Question: '''
library(ggplot2)
library(Hmisc)
data(mtcars)
myplot <- ggplot(mtcars, aes(x = as.factor(cyl), y = qsec)) +
geom_boxplot() +
stat_summary(fun.y = mean, geom = "point", shape = 5, size = 2) +
stat_summary(fun.data = mean_cl_normal, geom = "errorbar",
width = 0.2)
'''
produces

Specifying 'position=position_dodge(.5)' doesn't seem to work, because 'geom_errorbar'doesn't know about 'geom_boxplot'.
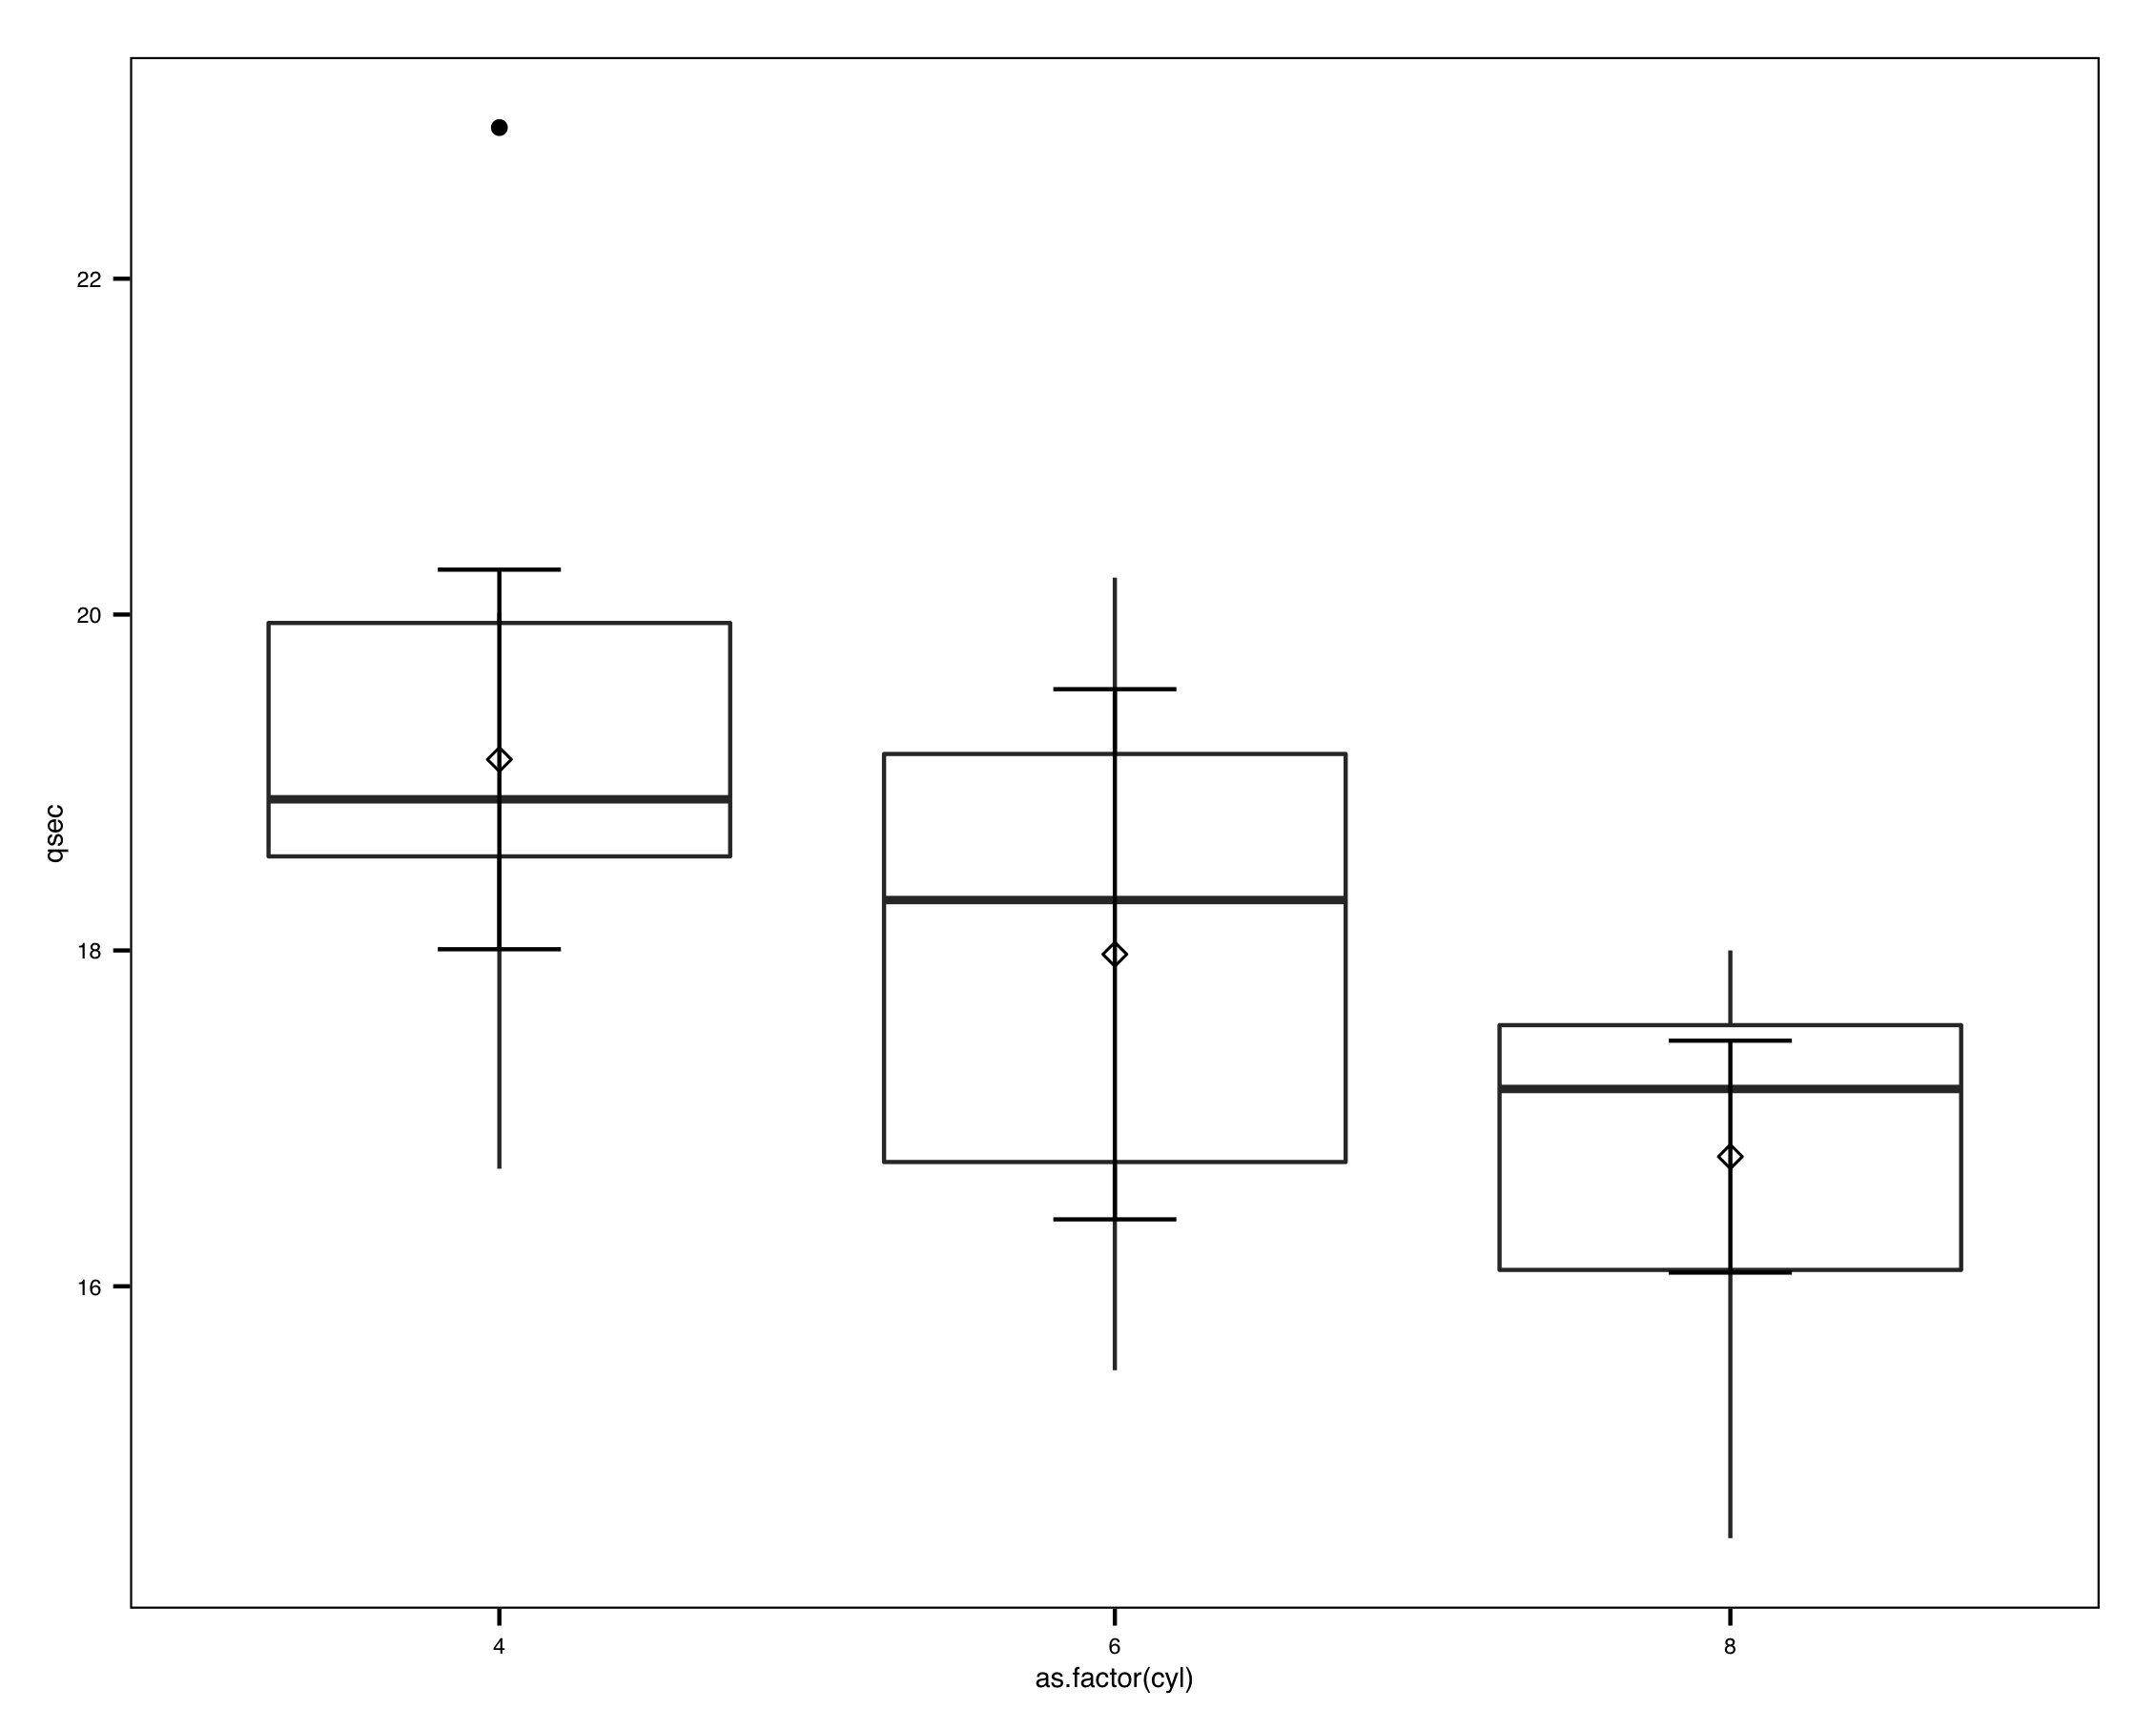
Answer: You can introduce a new variable which you use as the x offset for your errorbars:
'''
library(ggplot2)
library(Hmisc)
data(mtcars)
mtcars$cyl.n <- as.numeric(as.factor(mtcars$cyl)) + .5
(myplot <- ggplot(mtcars, aes(x = as.factor(cyl), y = qsec)) +
geom_boxplot() +
stat_summary(aes(x = cyl.n), fun.y = mean, geom = "point", shape = 5, size = 2) +
stat_summary(aes(x = cyl.n), fun.data = mean_cl_normal, geom = "errorbar",
width = 0.2))
'''

The 'as.numeric(as.factor(.))' makes sure that the new error bar is spaced at the same position as the boxplots but shifted by 0.5 units.